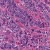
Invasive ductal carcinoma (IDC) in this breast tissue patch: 1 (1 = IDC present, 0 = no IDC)